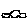
Label: car